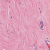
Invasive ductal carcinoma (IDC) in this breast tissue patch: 0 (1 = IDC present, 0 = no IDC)